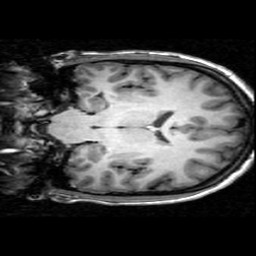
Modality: T1w
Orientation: coronal
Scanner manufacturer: ge
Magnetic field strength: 3 T
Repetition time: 0.009 s
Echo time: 0.001828 s